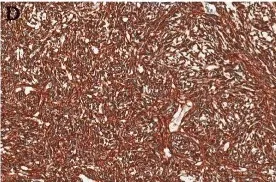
The tumour cells were strongly and diffusely positive with vimentin (d) but exhibited no reactivity with PanCK, SMA, CD34, CD10 and D2-40 (year 2014).
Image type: pathology (immunostaining)